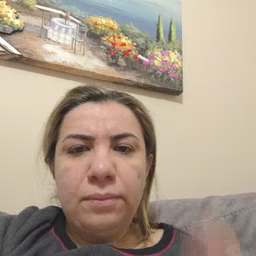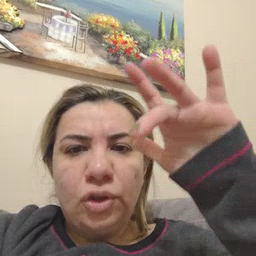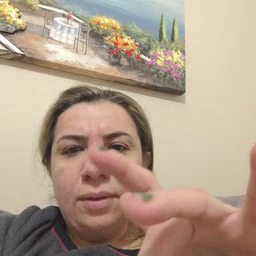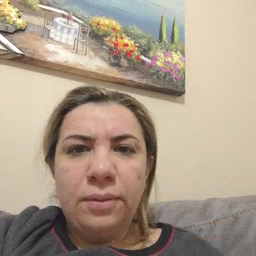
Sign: touch